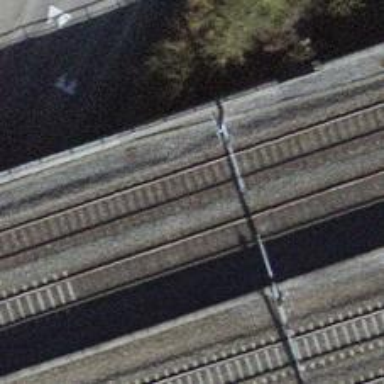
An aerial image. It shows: Single-track railway bridge with electrified contact line.